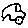
Label: car